Question: I want to prepopulate a user's user name and password at login like this:

I'm pretty sure I wouldn't save the password to a cookie.
How else would I accomplish this?
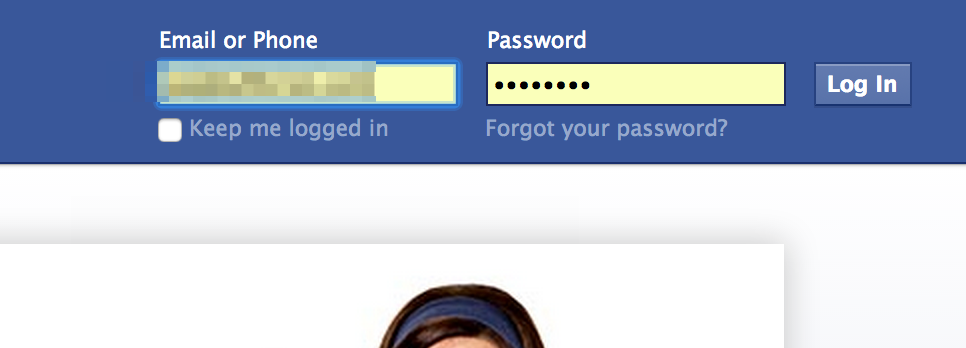
Answer: No, you don't want to do this. There is absolutely no good reason to prepopulate a user's password field
Of course, you can keep them logged in for as long as you like, that's simply a matter of setting the session expiry. But what would be the benefit of prepopulating their password? Just don't do it.